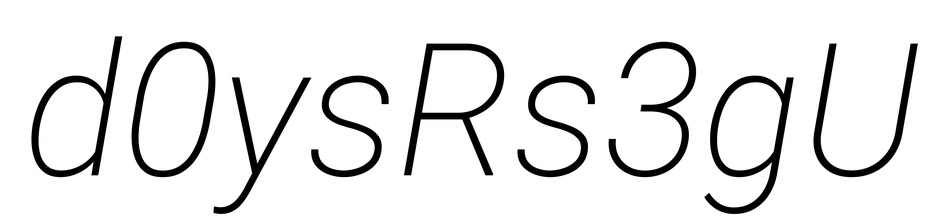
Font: Roboto-Italic_ExtraLight_Italic